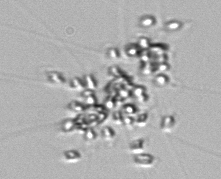
Label: Chaetoceros_didymus_TAG_external_flagellate